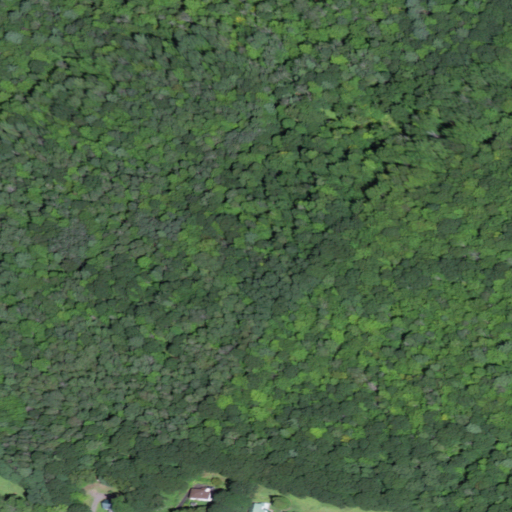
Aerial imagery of mountain in New York named Peck Hill containing deciduous forest, evergreen forest, mixed forest, open development, and low intensity development